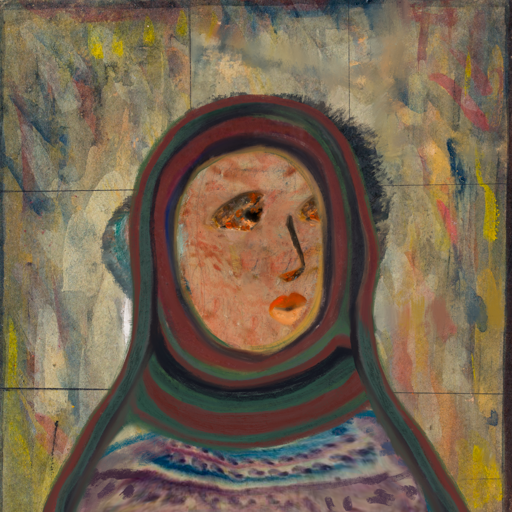
Background: GypsyMother, Head And Neck Side: Orphan, Face Side: Gypsy_Queen, Bust: HillGirl, Hair Side: Boggyland, Head Accessory: After_Raid_Scarf, Second Necklace: Blank, Necklace: Blank, Baby: Blank